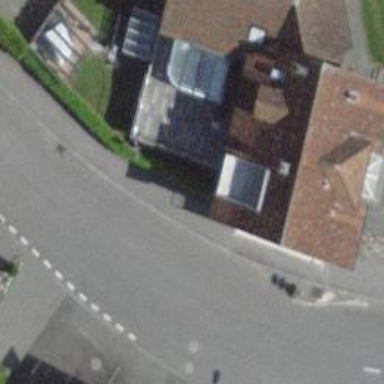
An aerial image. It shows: Kerb barrier.